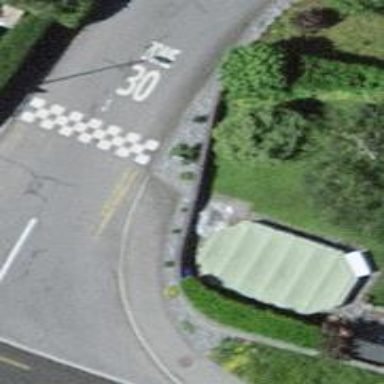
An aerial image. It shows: Kerb barrier.